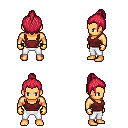
a pixel art fantasy rpg character, male body template, human, tanned skin, maroon pirate shirt, white pants, ruby red short topknot hairstyle, gold gloves, four views (front, back, left, right), 2x2 character sprite sheet, small pixel art, hard edges, no anti-aliasing